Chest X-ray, PA view. Patient: 55 years old, sex F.
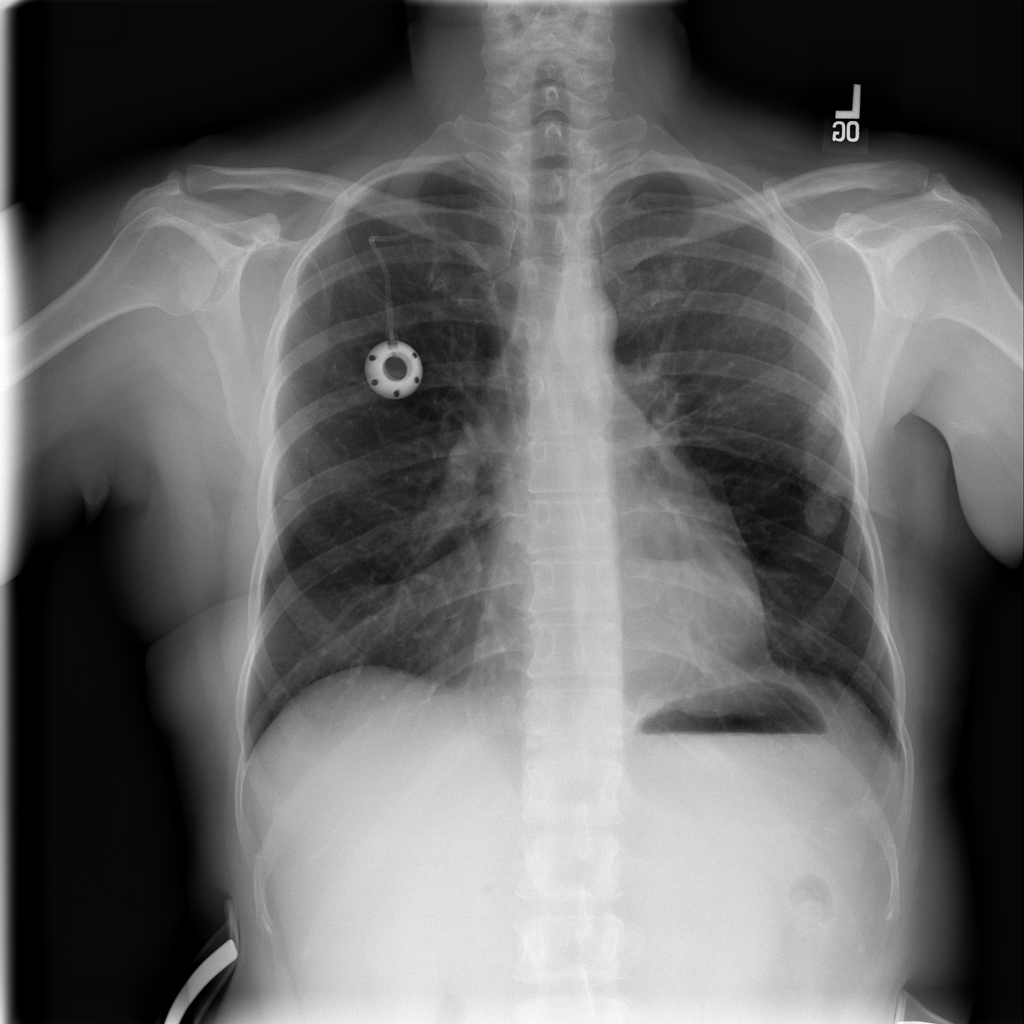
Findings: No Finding